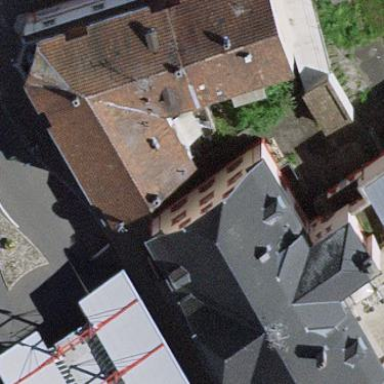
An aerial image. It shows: Building that serves as bar.